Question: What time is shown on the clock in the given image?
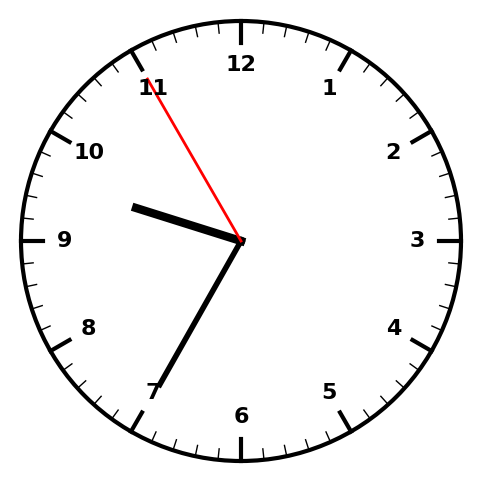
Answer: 09:34:55